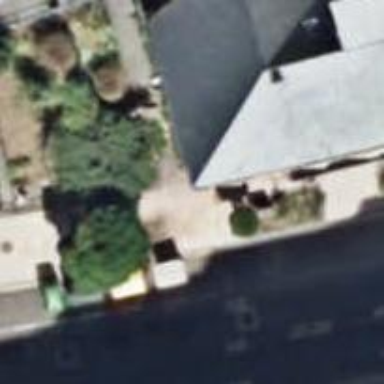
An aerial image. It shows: Pub.